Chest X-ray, PA view. Patient: 28 years old, sex M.
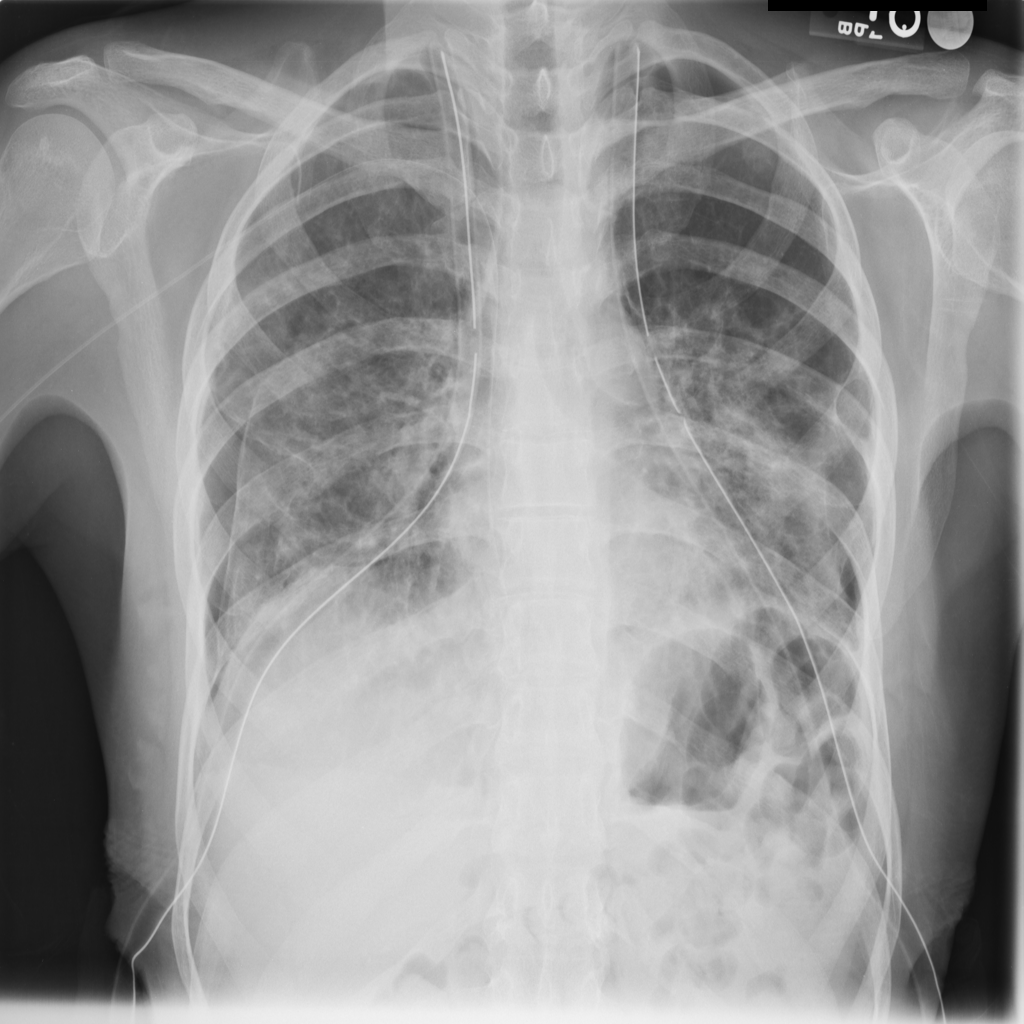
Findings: Effusion, Infiltration, Pneumothorax